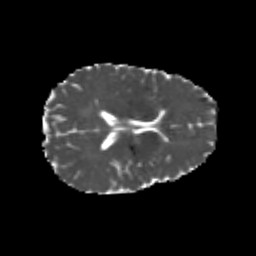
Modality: MD
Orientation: axial
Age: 25
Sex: male
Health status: healthy
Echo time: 0.074 s